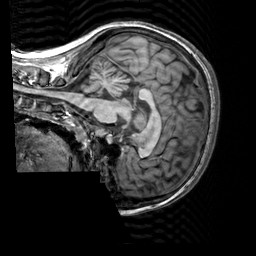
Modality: T1w
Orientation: sagittal
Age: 23
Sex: female
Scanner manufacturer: siemens
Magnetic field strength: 3 T
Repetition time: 2.3 s
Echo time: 0.00303 s